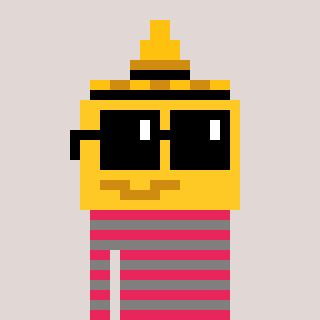
a pixel art character with square black sunglasses, a mustard-shaped head and a bluegrey-colored body on a warm background